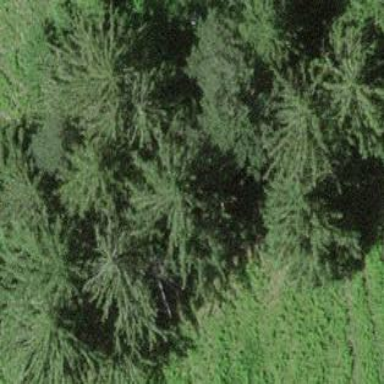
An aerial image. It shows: Mixed leaf-type forest area.